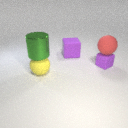
large yellow rubber sphere in front of large purple rubber cube